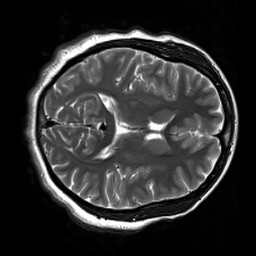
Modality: T2w
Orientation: axial
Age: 19
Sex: female
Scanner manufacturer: siemens
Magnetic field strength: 3 T
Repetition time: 7 s
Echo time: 0.09 s